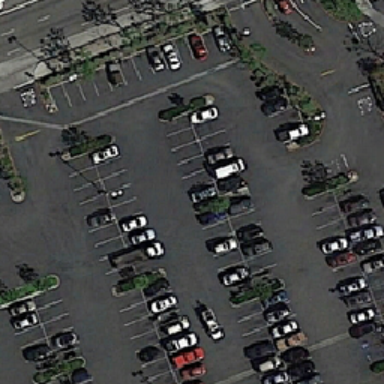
Parking is an expressway .